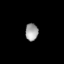
Tissue: lung
Cell type: Fibroblasts
Senescence score: 0.5483
Nuclear area (px): 217
Mean DAPI intensity: 158.641